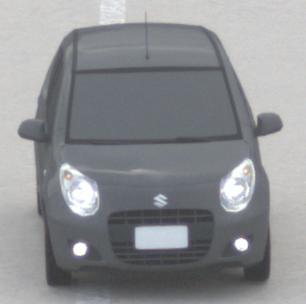
Make: Suzuki
Model: Alto 1.0
Detailed model: Alto (V)
Model produced from: 2011/02
Model produced until: 2011/03
Doors: 5
Color: gray
Road condition: dry road
Daytime: midday
Contrast: low contrast